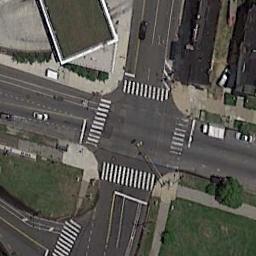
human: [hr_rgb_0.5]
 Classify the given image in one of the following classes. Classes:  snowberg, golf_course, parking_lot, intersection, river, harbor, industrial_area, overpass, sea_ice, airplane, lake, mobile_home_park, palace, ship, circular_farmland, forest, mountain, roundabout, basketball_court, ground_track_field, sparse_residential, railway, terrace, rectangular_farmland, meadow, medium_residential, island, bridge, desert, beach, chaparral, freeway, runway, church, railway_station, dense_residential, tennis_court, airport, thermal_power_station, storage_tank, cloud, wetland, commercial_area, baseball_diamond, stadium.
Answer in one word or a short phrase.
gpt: intersection